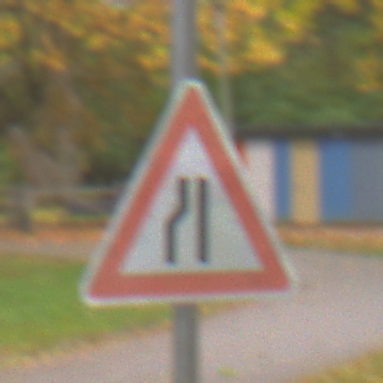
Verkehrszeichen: EinseitigVerengteFahrbahnLinks
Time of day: Midday
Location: Outdoor (Nature)
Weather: Overcast
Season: Autumn
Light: Natural